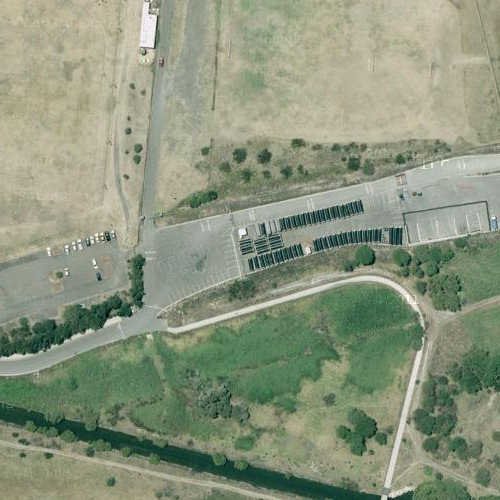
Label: sydney